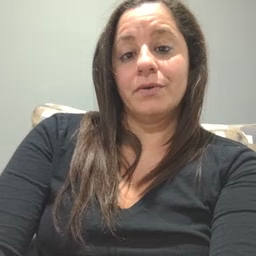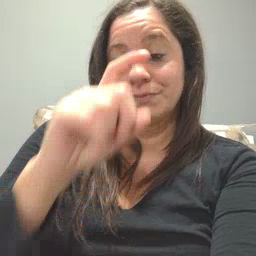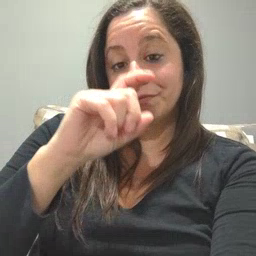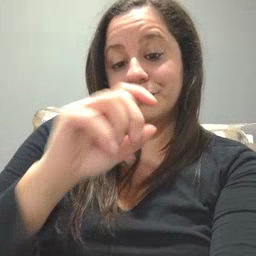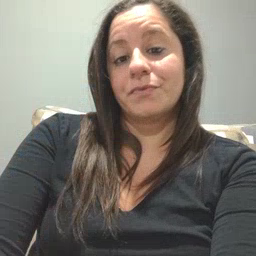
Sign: doll